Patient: sex M, age 54
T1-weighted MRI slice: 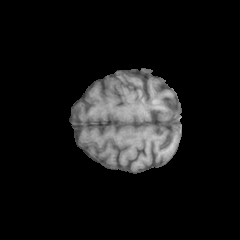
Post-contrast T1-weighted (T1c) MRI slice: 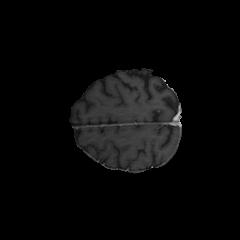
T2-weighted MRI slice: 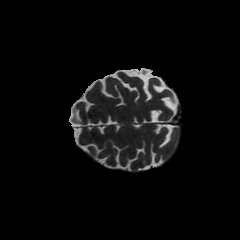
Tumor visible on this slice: no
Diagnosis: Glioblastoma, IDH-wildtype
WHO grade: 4